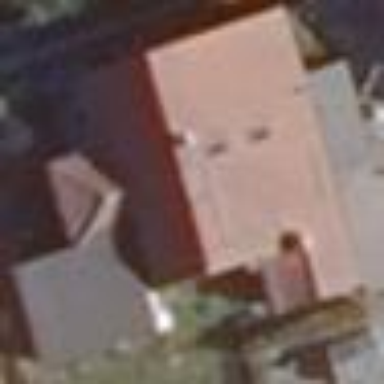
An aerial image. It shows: Simple house.